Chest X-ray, AP view. Patient: 43 years old, sex F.
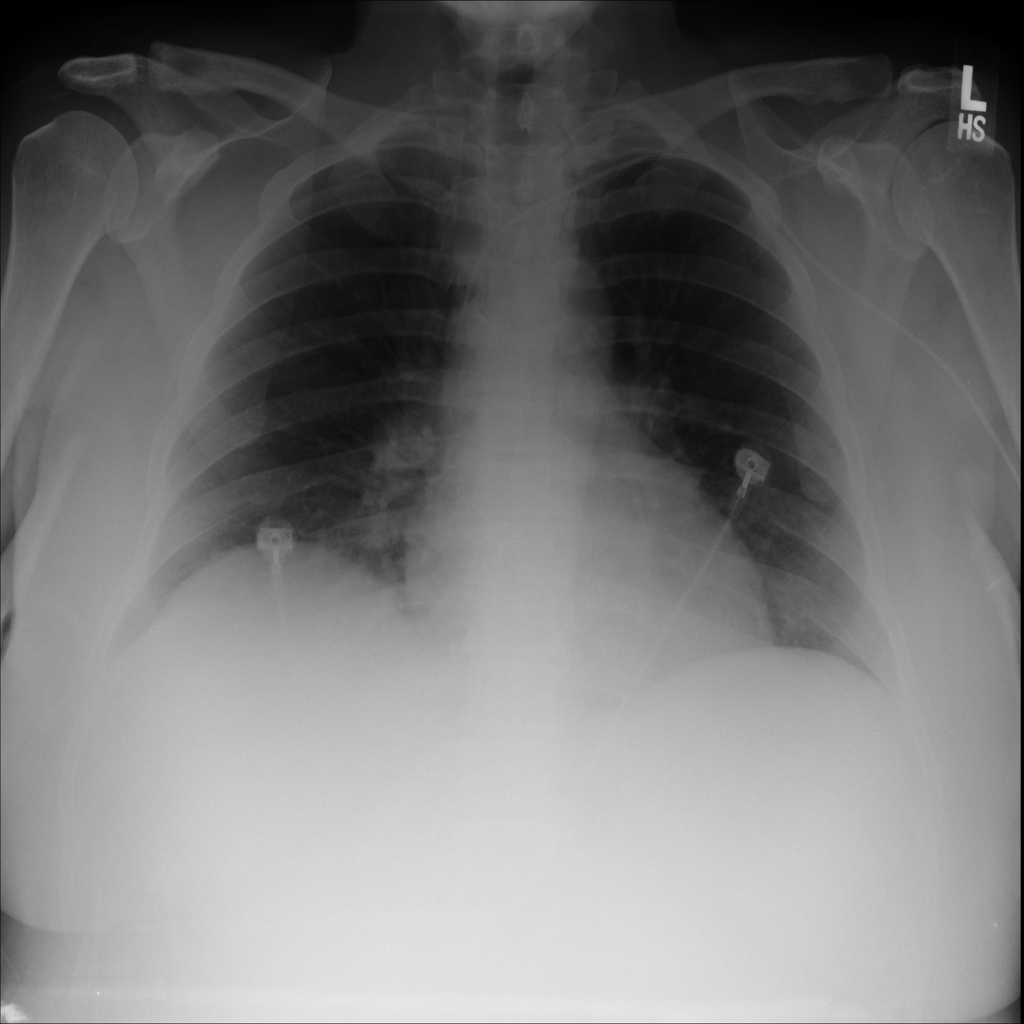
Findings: No Finding